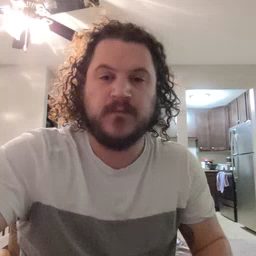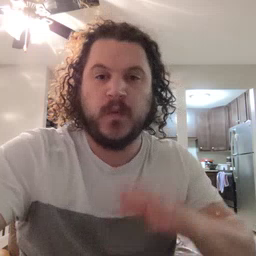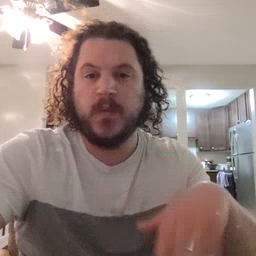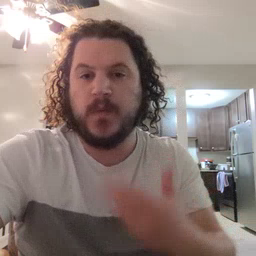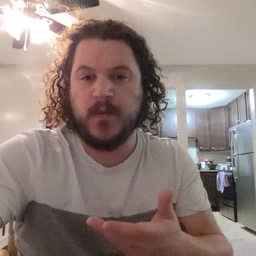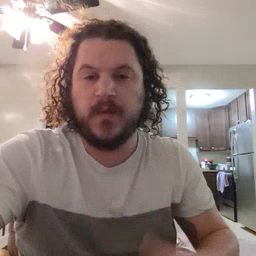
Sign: all